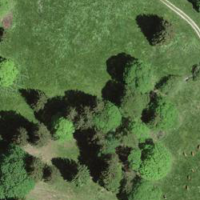
EUNIS habitat code: 23
Species observed at this site:
Turdus philomelos
Sturnus vulgaris
Pyrrhula pyrrhula
Dendrocopos major
Turdus viscivorus
Fringilla coelebs
Aegithalos caudatus
Carduelis carduelis
Turdus merula
Columba palumbus
Larus michahellis
Erithacus rubecula
Milvus milvus
Phoenicurus ochruros
Garrulus glandarius
Nucifraga caryocatactes
Coccothraustes coccothraustes
Falco tinnunculus
Picus viridis
Corvus corax